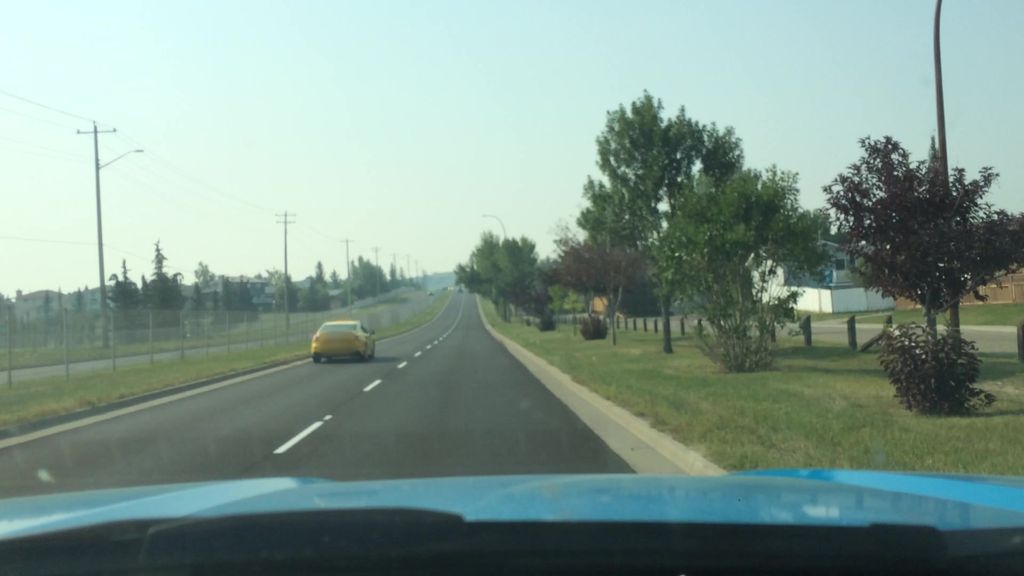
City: calgary